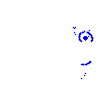
Particle: proton